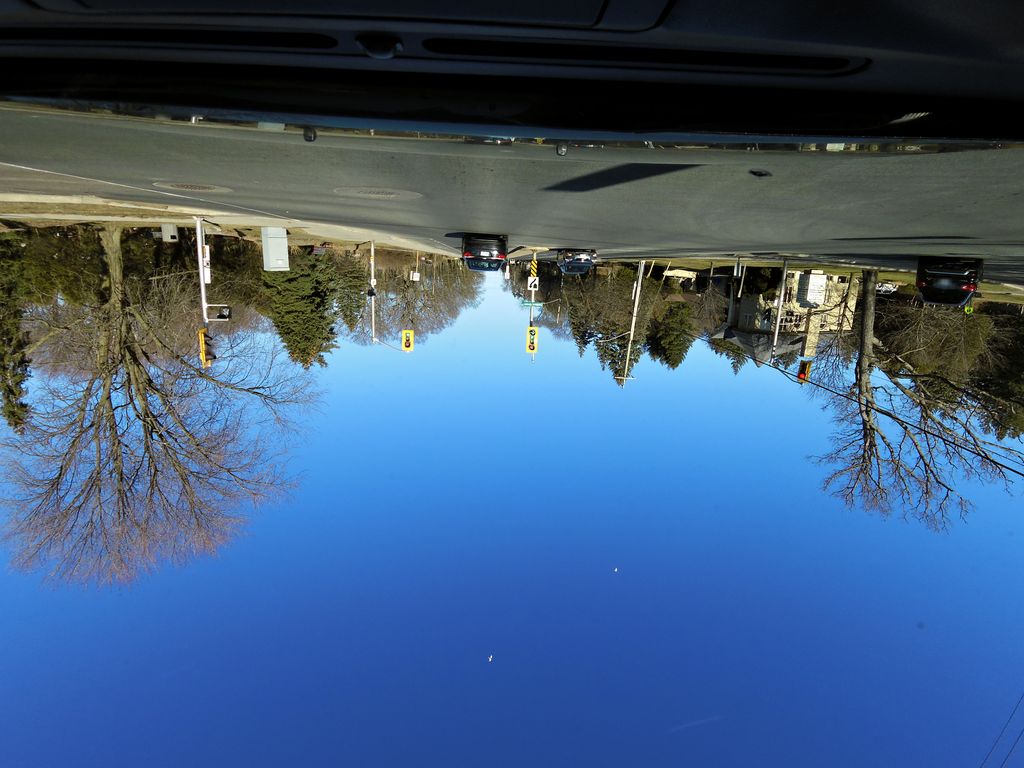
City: hamilton